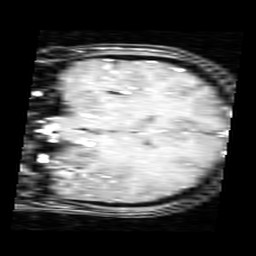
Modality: inplaneT1
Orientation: coronal
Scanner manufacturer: ge
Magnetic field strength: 3 T
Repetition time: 0.2 s
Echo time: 0.0036 s